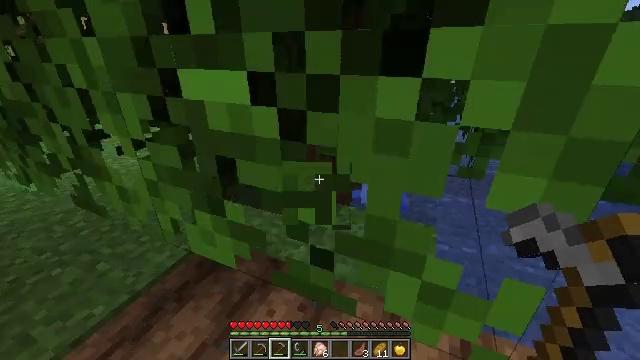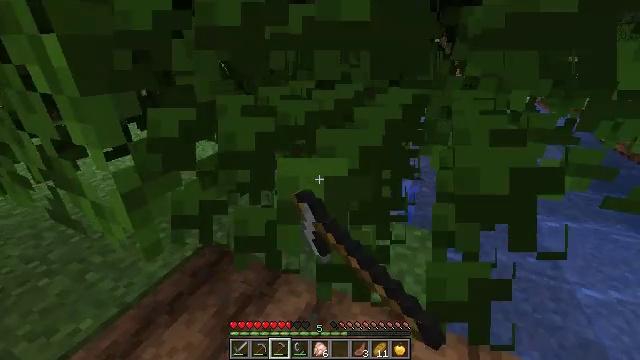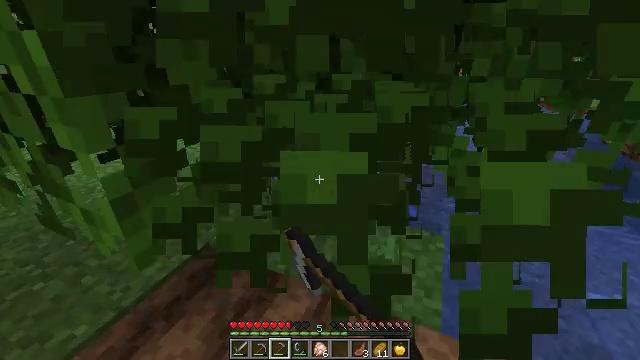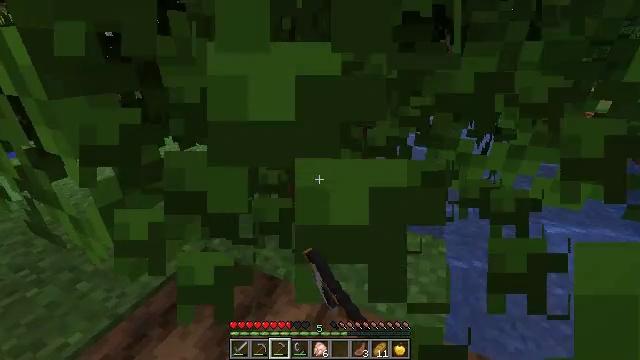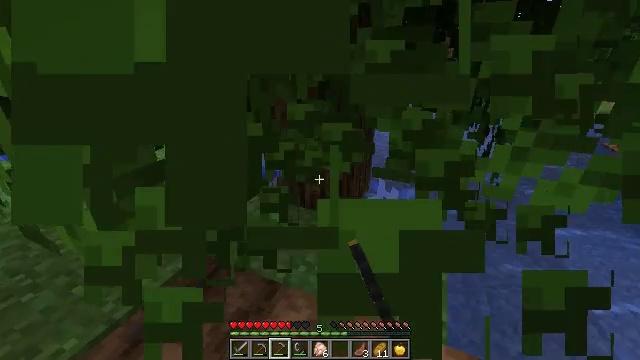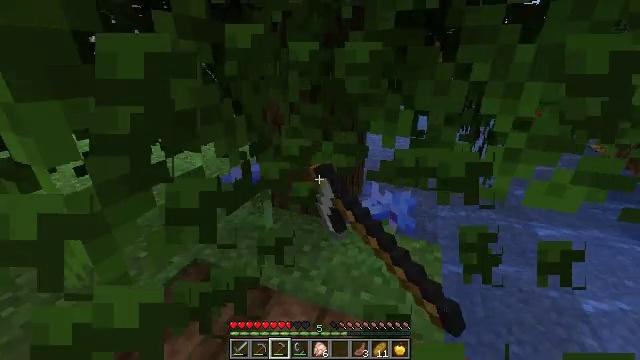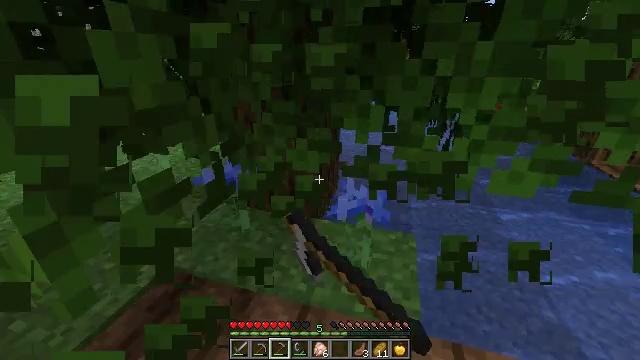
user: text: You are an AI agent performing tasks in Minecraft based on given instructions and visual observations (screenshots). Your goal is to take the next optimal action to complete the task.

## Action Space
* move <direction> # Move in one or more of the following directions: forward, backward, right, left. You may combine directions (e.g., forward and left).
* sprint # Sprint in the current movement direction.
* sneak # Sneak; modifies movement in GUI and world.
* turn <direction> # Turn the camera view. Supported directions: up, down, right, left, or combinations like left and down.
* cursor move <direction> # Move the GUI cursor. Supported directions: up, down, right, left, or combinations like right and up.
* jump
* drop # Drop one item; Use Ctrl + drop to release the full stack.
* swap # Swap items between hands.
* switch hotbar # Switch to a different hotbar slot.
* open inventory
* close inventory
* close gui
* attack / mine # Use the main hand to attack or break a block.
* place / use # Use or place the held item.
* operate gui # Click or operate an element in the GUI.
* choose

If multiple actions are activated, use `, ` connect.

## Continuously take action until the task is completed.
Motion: motion action
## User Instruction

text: Mine oak leaves.
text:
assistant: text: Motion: attack / mine
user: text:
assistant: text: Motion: attack / mine
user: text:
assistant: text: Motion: attack / mine
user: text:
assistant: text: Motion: attack / mine
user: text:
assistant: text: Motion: turn right, attack / mine
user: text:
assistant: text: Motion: turn right, attack / mine
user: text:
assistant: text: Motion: attack / mine